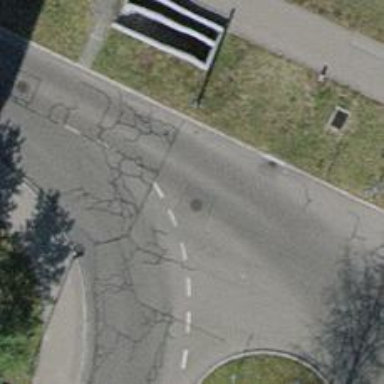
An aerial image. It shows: Unclassified asphalt road without sidewalk.